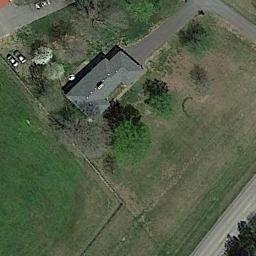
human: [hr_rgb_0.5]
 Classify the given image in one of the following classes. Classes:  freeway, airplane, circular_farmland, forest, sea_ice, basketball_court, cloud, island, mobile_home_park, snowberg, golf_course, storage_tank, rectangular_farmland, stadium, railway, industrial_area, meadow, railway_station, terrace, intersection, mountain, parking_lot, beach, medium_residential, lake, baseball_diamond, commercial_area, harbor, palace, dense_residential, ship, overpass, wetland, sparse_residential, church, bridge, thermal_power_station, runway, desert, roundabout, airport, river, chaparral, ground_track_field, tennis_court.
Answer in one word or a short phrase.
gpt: sparse_residential